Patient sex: M
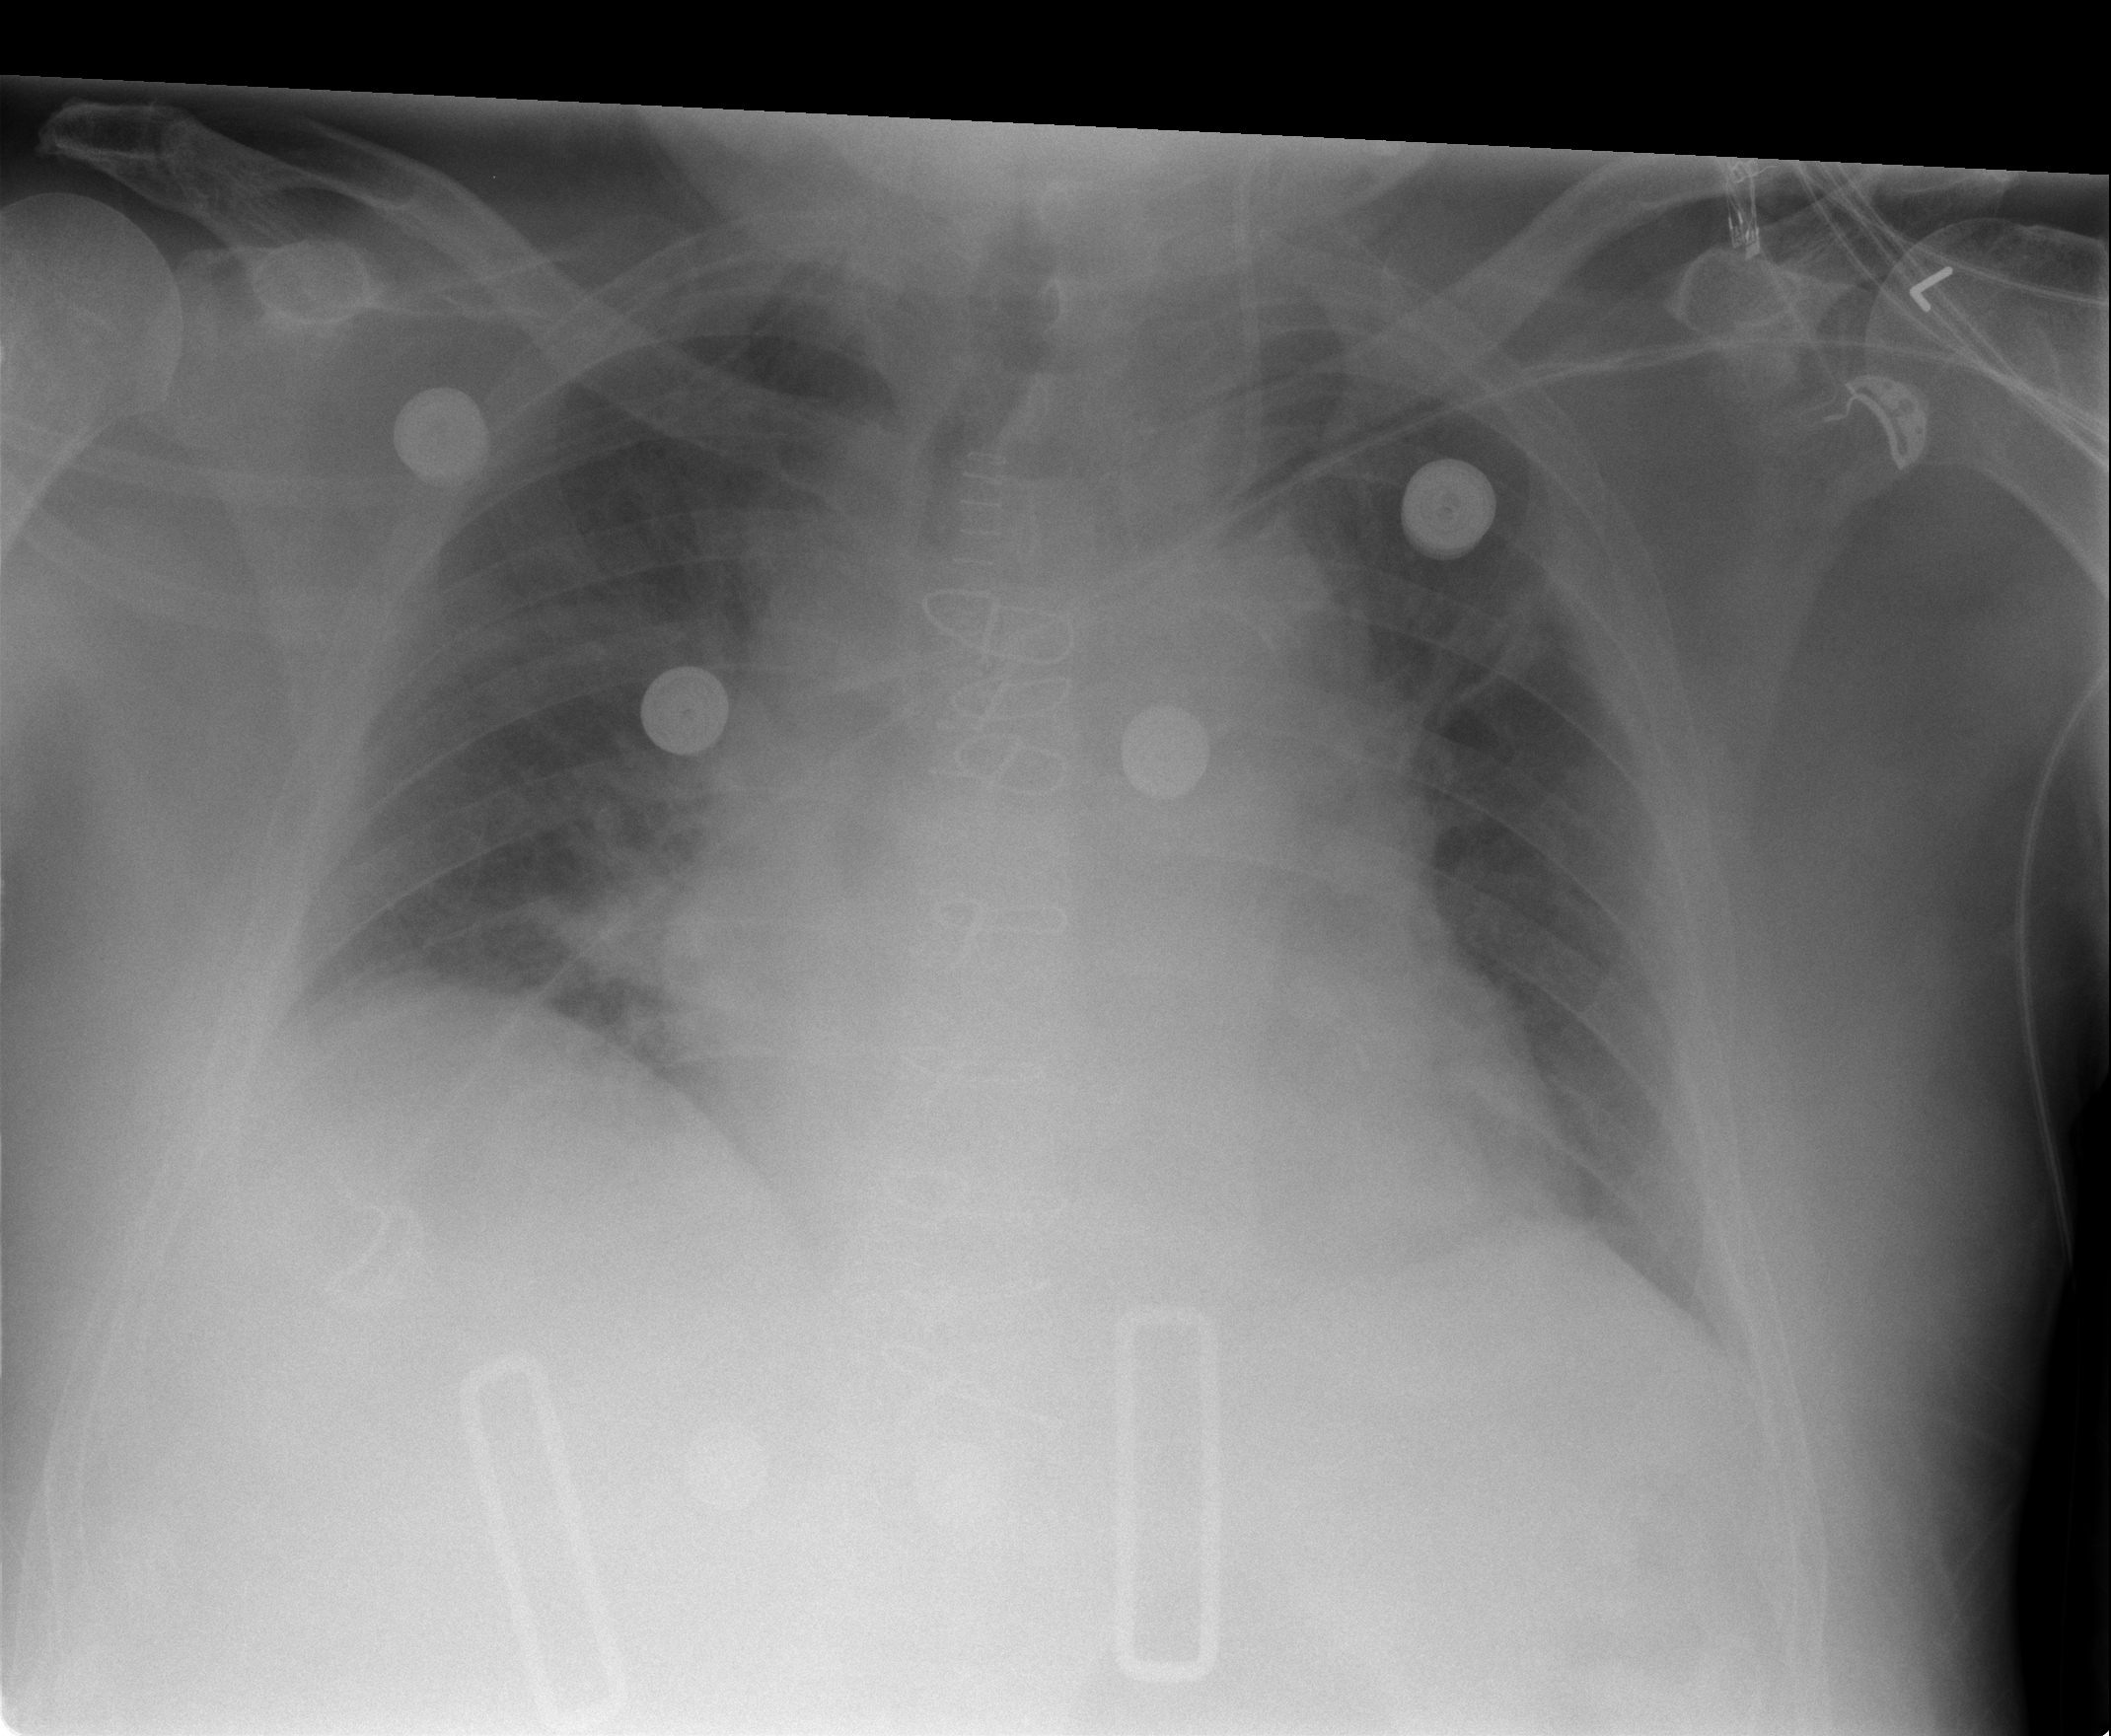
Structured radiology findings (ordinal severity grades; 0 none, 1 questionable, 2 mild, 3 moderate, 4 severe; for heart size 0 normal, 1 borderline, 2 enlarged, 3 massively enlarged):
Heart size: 2
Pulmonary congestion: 3
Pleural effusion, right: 0
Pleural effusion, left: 0
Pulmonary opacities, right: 1
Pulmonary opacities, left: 0
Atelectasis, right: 2
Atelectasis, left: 1